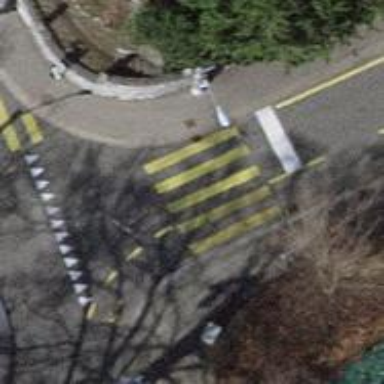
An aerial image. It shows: Zebra crossing with traffic signals. The crossing is marked by traffic lights.